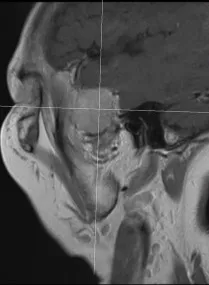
MR images in sagittal plane. The cross location denotes the recurring tumor.
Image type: radiology (mri)